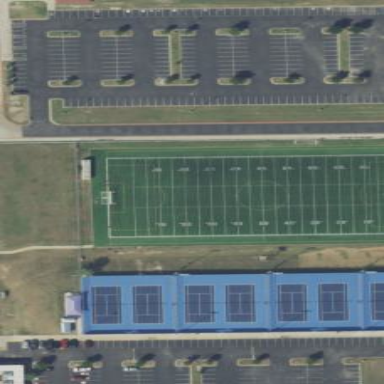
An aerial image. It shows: Grassy pitch where soccer and American football can be played.